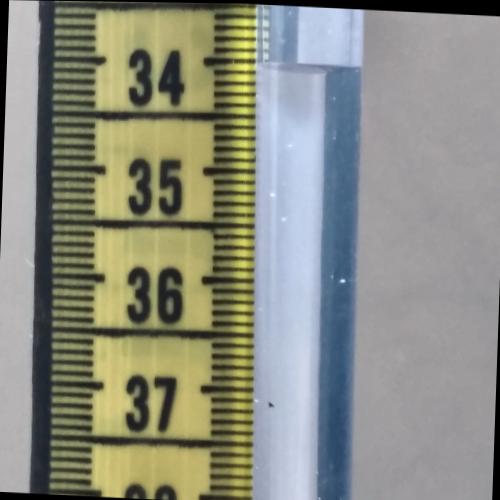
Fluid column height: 34.0 cm